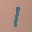
Label: 1